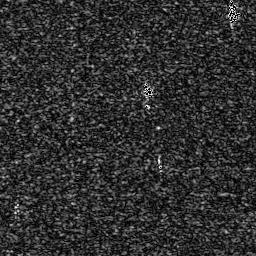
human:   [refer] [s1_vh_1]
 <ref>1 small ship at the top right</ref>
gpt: <box>[[88, 0, 94, 11, 0]]</box>